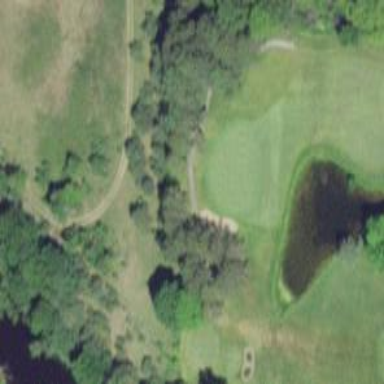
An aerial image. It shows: Service road designated as golf cart path.